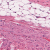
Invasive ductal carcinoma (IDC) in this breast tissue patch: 0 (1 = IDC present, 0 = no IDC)